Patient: sex F, age 69
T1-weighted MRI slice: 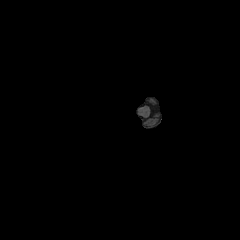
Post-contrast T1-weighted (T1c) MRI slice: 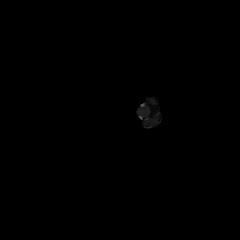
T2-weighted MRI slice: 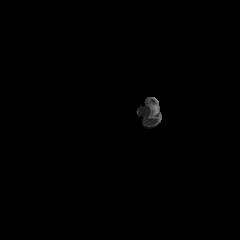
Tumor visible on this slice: no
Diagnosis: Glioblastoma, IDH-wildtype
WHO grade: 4